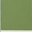
Piece: xx